Question: I have 2 tables which I need to join and produce a third table with columns arranged horizontally. The tables are as follows:

I need the output 2 from 'table1' and 'table2'.
I did some research and found that I need to use 'PIVOT'. I wrote some query also. My query is
'''
SELECT * FROM (
SELECT
CONVERT(CHAR(4), table_2.Date, 100) + CONVERT(CHAR(4), table_2.Date, 120) as RegistrationDate,
table_1.PDESC as ProductDescription from table_2
left outer join table_1 on table_1.PID = table_2.PID
)
tableT
PIVOT (count(ProductDescription) FOR RegistrationDate
IN ([Jan 2009],[Feb 2009],[Mar 2009],[Apr 2009],[May 2009],[Jun 2009])) AS pvt
'''
But this query is not working! I have attached the SQL script also to create the tables.
I have uploaded the script to <URL> .
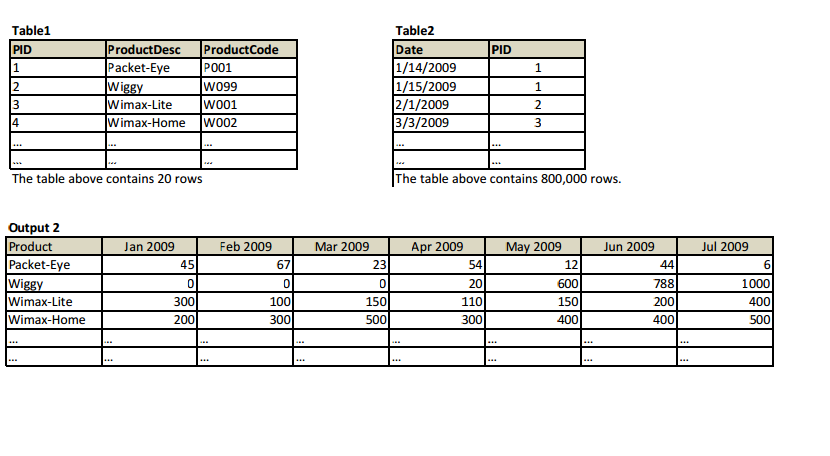
Answer: The problem is that you are attempting to both 'count' and display the 'ProductDescription'. If you want to display the 'ProductDescription' then there are a few different ways that you can do this.
Instead of applying the 'count' to the 'ProductDescription', you can 'count' the 'PID' column:
'''
SELECT *
FROM
(
SELECT CONVERT(CHAR(4), t2.Date, 100) + CONVERT(CHAR(4), t2.Date, 120) as RegistrationDate,
t1.ProductDesc as ProductDescription,
t1.PID
from table_2 t2
left outer join table_1 t1
on t1.PID = t2.PID
) tableT
PIVOT
(
count(PID) FOR RegistrationDate
IN ([Jan 2009],[Feb 2009],[Mar 2009],[Apr 2009],[May 2009],[Jun 2009])
) AS pvt;
'''
See <URL>.
Or you can create a second column in the subquery to return the 'ProductDescription' twice. One column will be used in the count and the second will be used in the final display:
'''
SELECT *
FROM
(
SELECT CONVERT(CHAR(4), t2.Date, 100) + CONVERT(CHAR(4), t2.Date, 120) as RegistrationDate,
t1.ProductDesc as ProductDescription,
t1.ProductDesc as Product
from table_2 t2
left outer join table_1 t1
on t1.PID = t2.PID
) tableT
PIVOT
(
count(ProductDescription) FOR RegistrationDate
IN ([Jan 2009],[Feb 2009],[Mar 2009],[Apr 2009],[May 2009],[Jun 2009])
) AS pvt;
'''
See <URL>